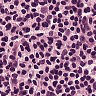
Metastatic tissue present: no